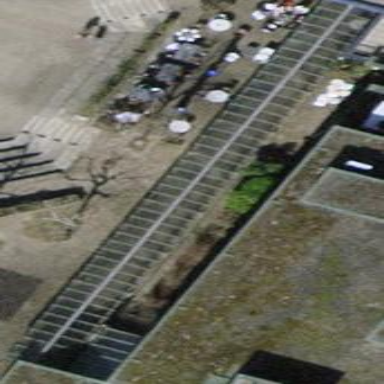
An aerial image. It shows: Close-up view of roof of building.